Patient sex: M
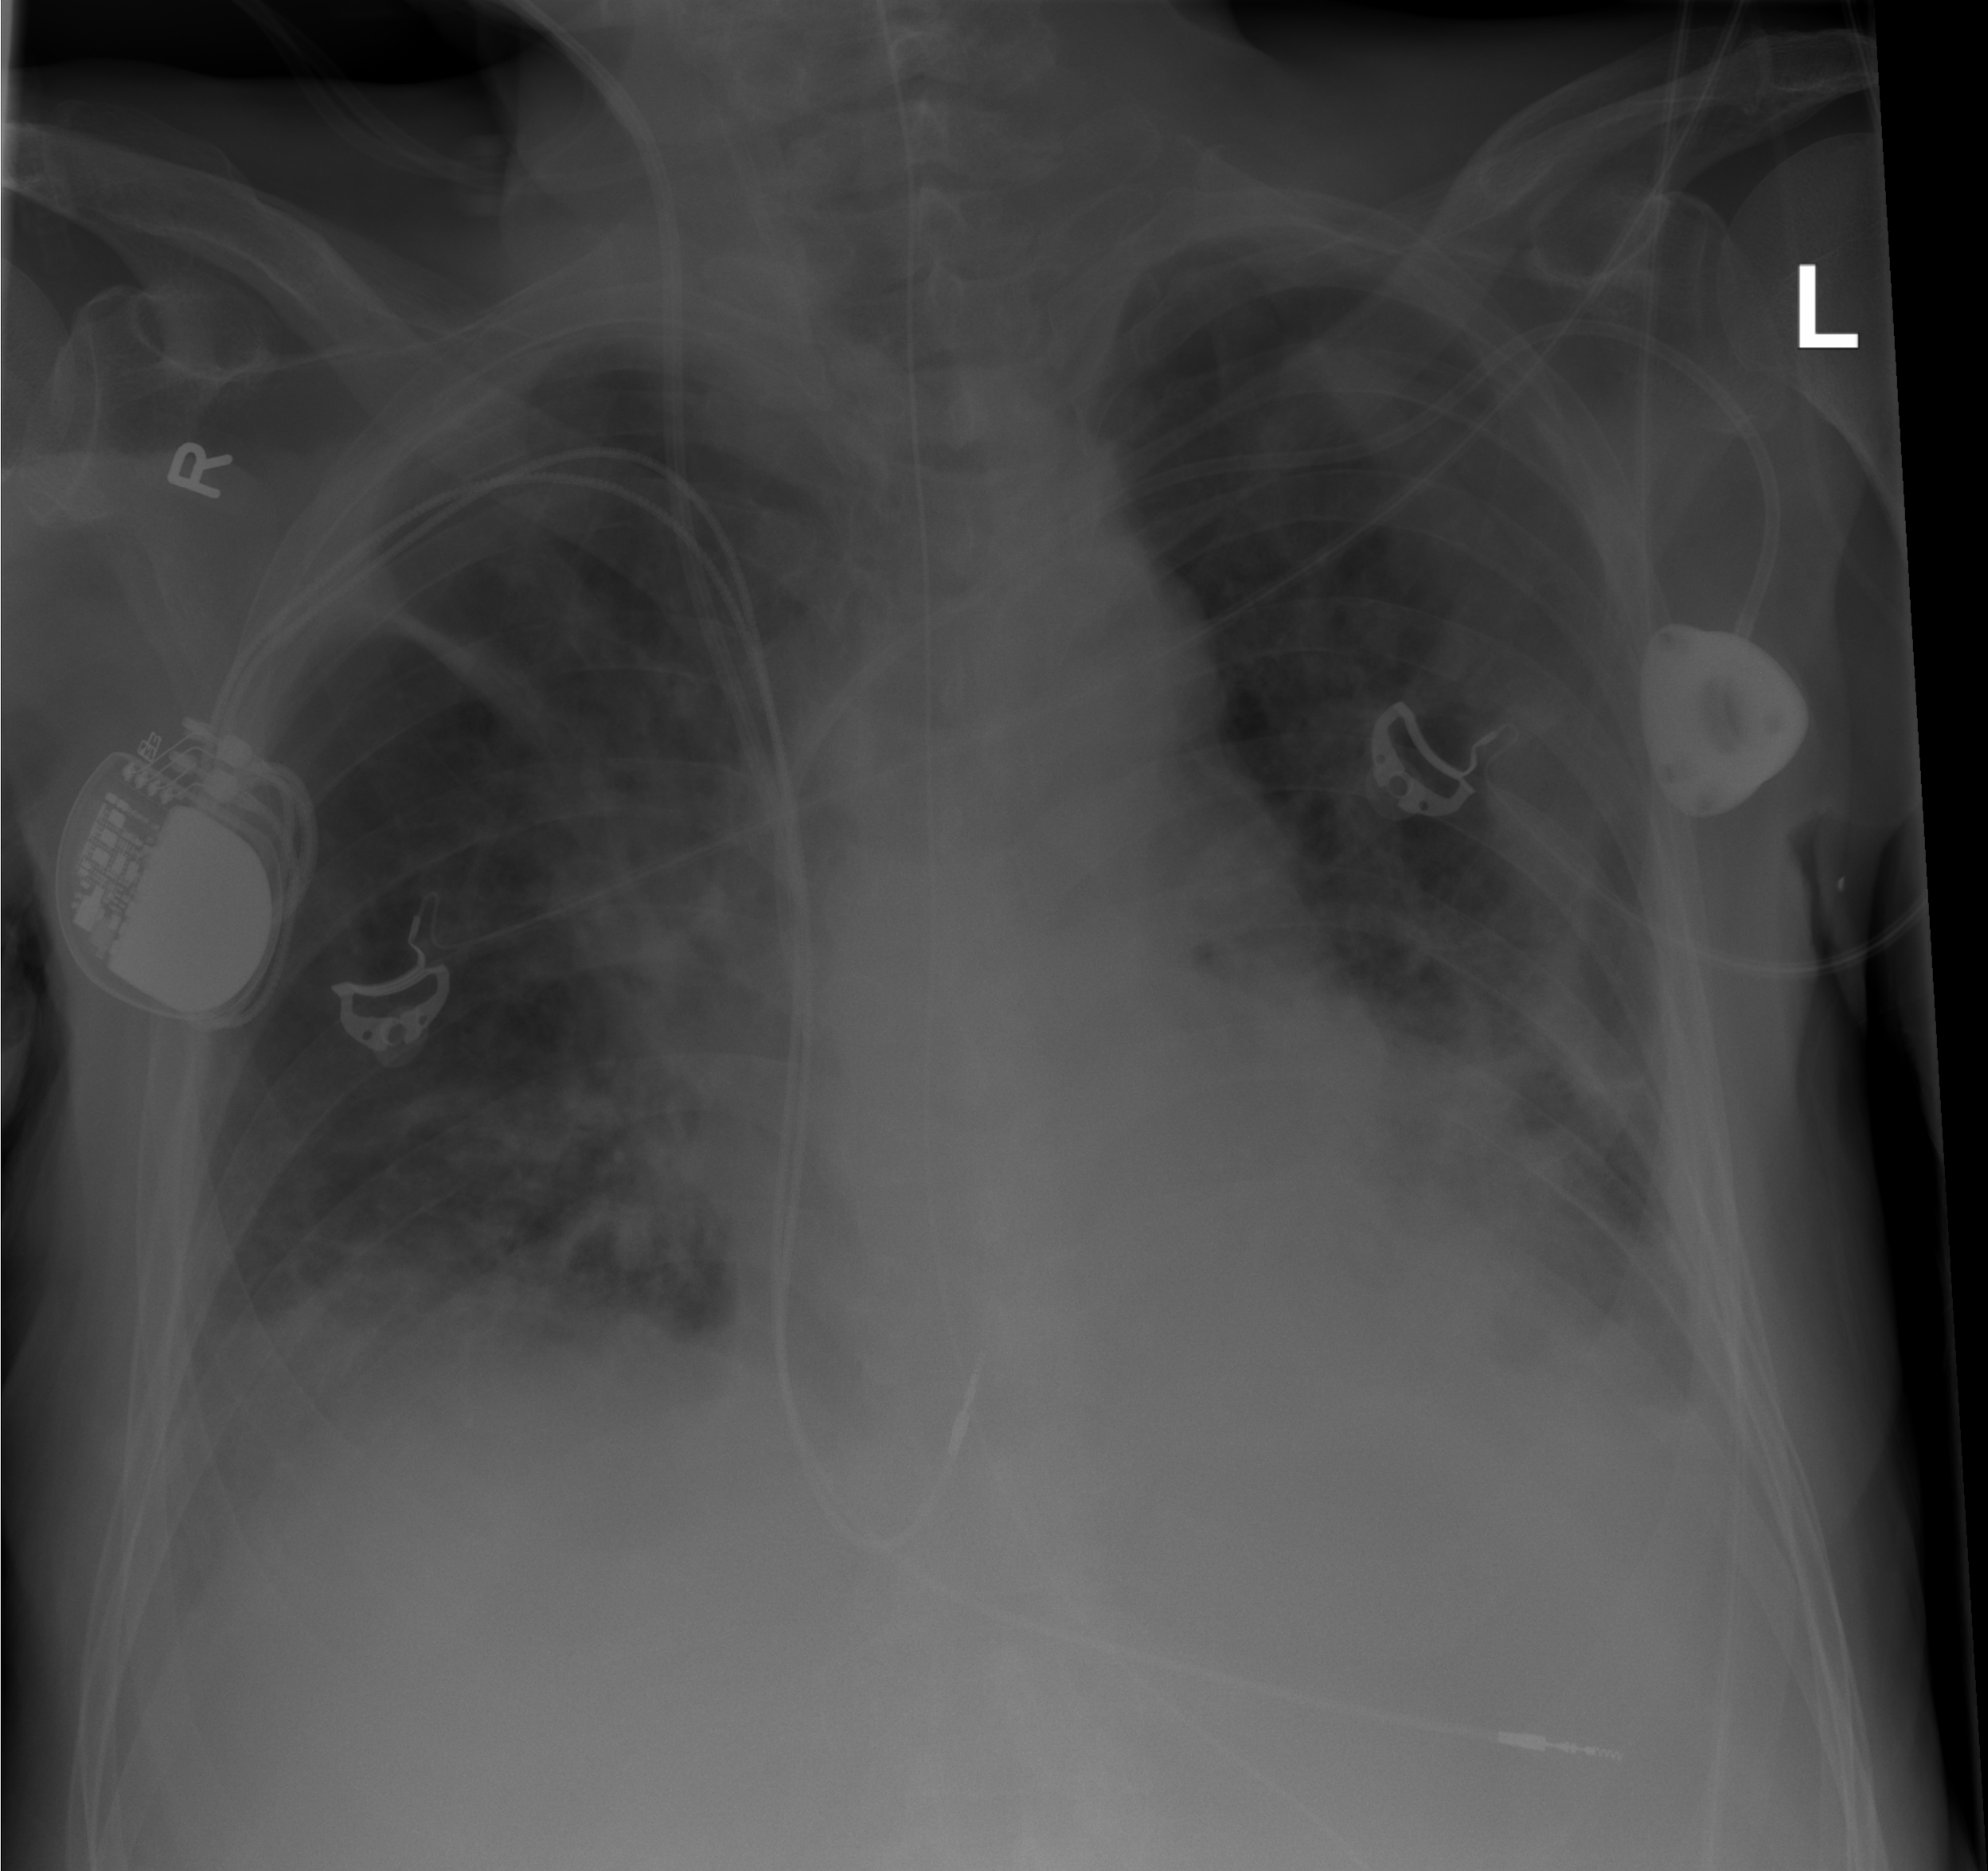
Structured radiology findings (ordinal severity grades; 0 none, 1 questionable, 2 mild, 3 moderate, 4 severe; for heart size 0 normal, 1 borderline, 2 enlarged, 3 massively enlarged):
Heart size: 1
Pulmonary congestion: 3
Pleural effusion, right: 1
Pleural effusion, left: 2
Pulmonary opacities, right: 3
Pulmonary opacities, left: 3
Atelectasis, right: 2
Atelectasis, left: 2